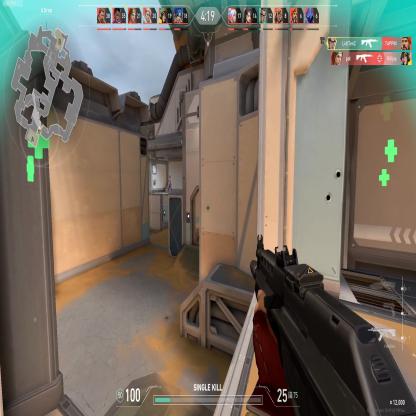
Label: enemy